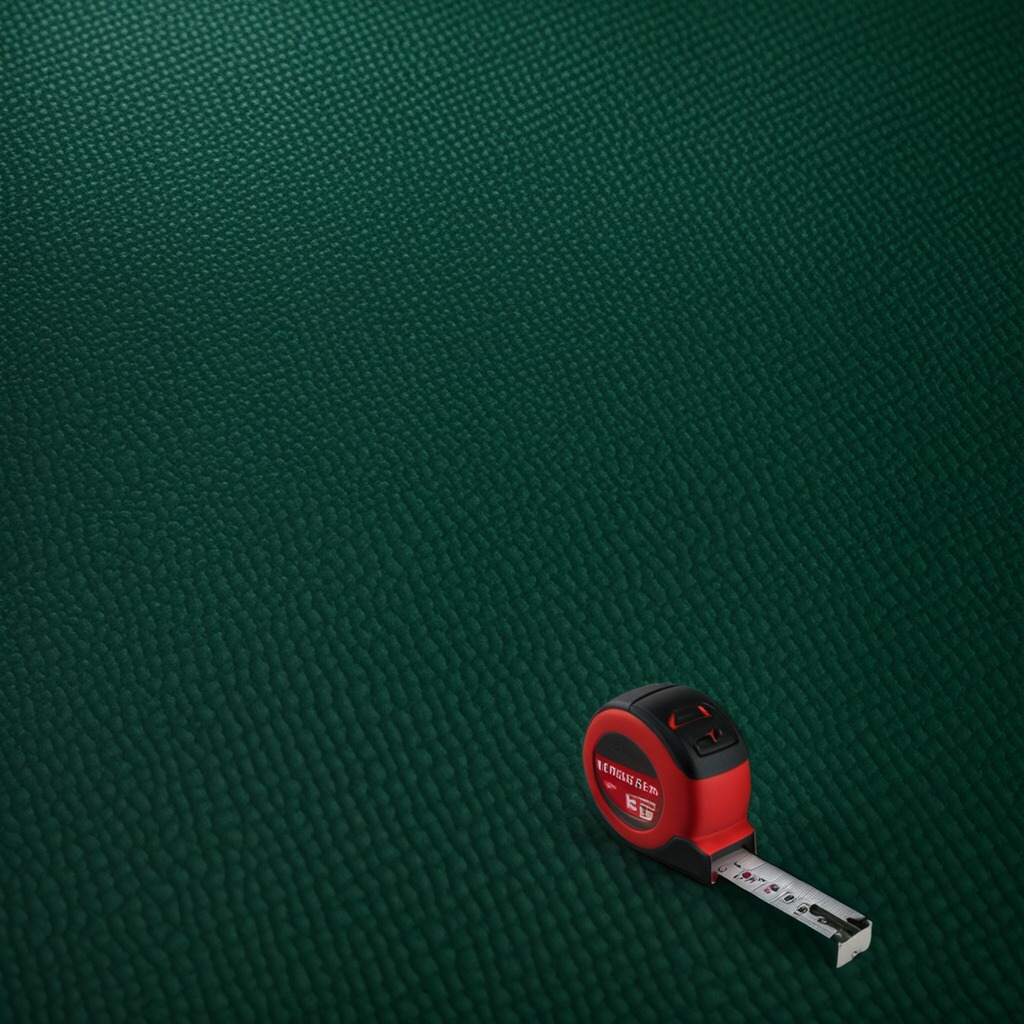
A measuring tape lies on a green rubber mat inside a workshop at night.